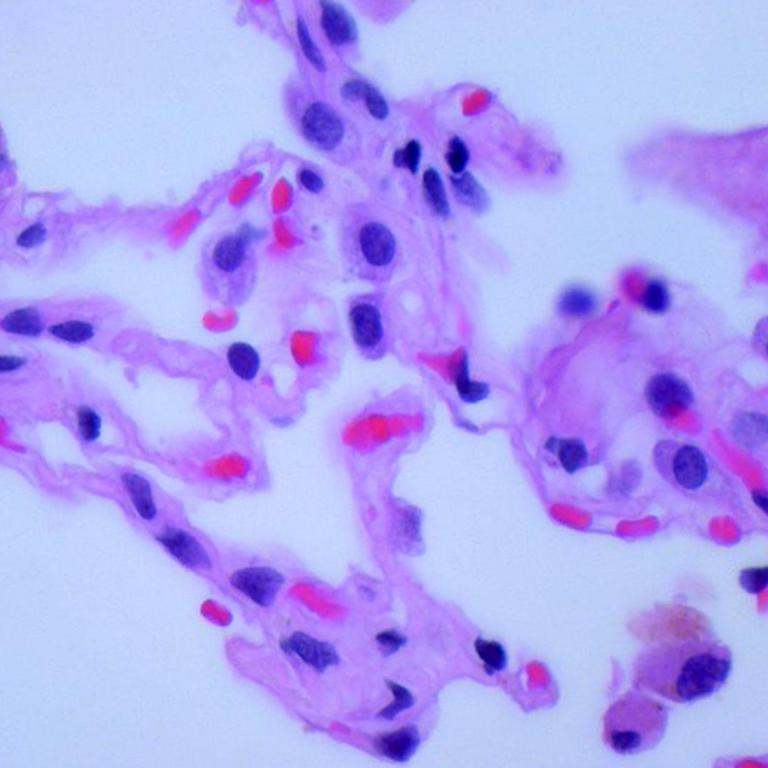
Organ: lung
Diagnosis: benign